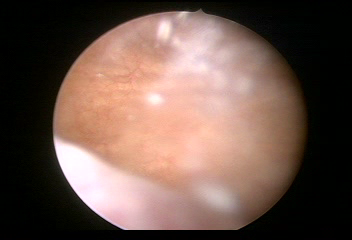
Modality: WLC
Class: Normal mucosa
Bladder cancer association: No